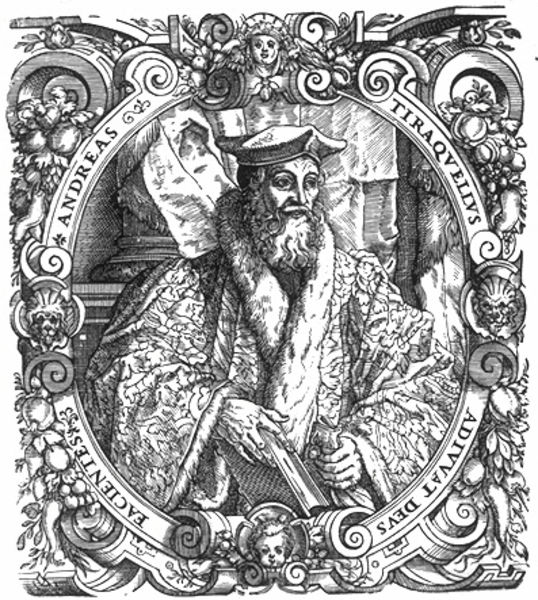
Titel: Bildnis des Andreas Tiraquellus
Künstler: Jost Amman
Institution: (Seriendruck)
Schlagwörter: blätter, hand, mann, weiß, blumen, finger, grau, handschuh, handschuhe, hut, köpfe, mund, nase, profil, schmuck, schwarz, stirn, säule, blick, blüten, obst, tiere, ornament, bart, kappe, mütze, augen, band, barock, falten, gesicht, kragen, pelz, rahmen, vollbart, ärmel, bildnis, herr, hände, portrait, porträt, gewand, mantel, girlande, pflanzen, renaissance, kreis, oval, engel, früchte, fell, kopfbedeckung, holzschnitt, schrift, papier, grafik, graphik, papst, kartusche, old, robe, inschrift, ornamente, name, maske, buch, medaillon, geld, druck, druckgraphik, druckgrafik, radierung, stich, seite, schwarzweiß, text, proträt, herrscher, beutel, brokat, fürst, barett, pelzkragen, voluten, götter, angel, wesen, gelehrter, dürer, edelmann, emblem, putten, kupferstich, fur, schaft, bearded man, ikone, legende, royal, latein, vasari, umschrift, masken, schriftband, book, pelzbesatz, andreas, gewnad, rollwerk, royalty, schmuckwerk, portemonnaie, maskaron, aristocrat, 18. jahrhundert, 1700, portrtait, regal, tiraquellus, stately, andreas tiraquleius, kingscience, bag of gold